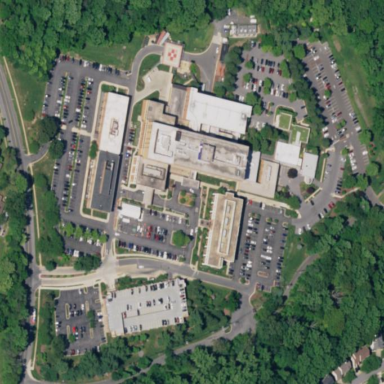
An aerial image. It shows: Healthcare facility identified as hospital.